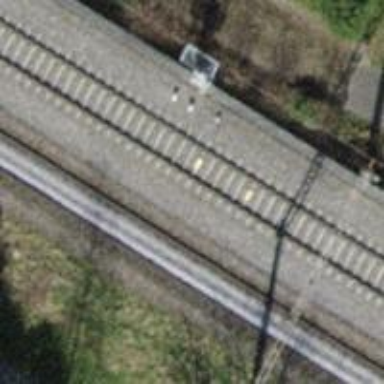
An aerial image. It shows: Railway signal.